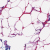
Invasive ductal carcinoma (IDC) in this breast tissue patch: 0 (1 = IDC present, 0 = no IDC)